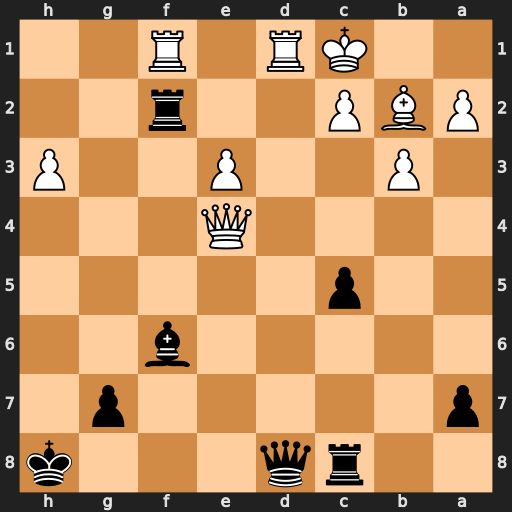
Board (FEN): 2rq3k/p5p1/5b2/2p5/4Q3/1P2P2P/PBP2r2/2KR1R2
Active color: b
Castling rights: -
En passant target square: -
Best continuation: Bxb2+ Kb1 Rxf1